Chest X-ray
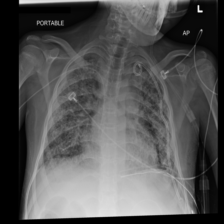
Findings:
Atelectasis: negative
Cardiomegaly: negative
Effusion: negative
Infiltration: positive
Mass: negative
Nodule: negative
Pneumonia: negative
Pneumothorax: positive
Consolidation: negative
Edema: negative
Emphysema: negative
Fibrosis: negative
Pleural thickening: positive
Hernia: negative